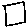
Label: square